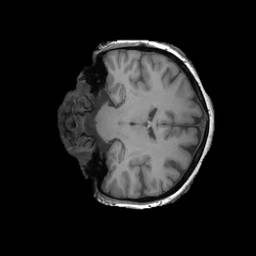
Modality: T1w
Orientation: coronal
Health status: ill
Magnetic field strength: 3 T